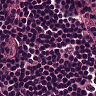
Metastatic tissue present: no